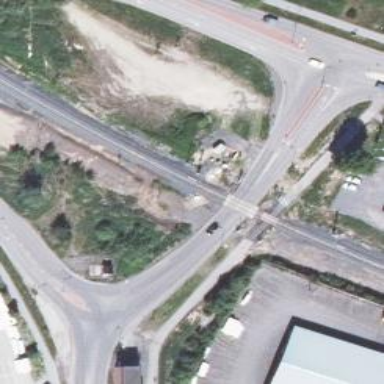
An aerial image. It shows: Level crossing with lights and saltire.